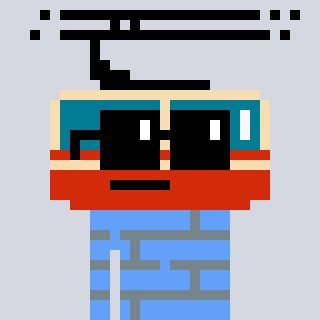
a pixel art character with square black sunglasses, a tram wagon-shaped head and a blue-colored body on a cool background